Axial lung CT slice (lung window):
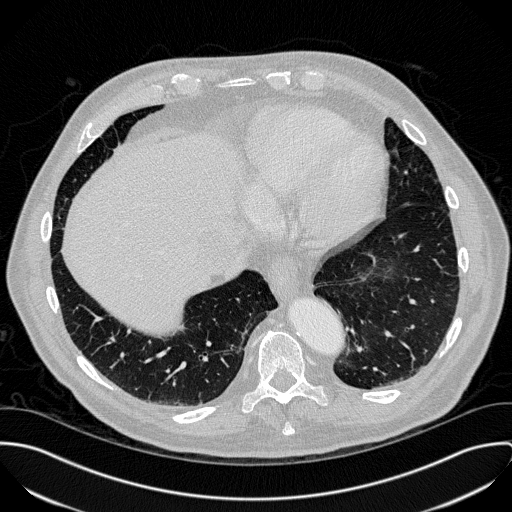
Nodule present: no